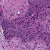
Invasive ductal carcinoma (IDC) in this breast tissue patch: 1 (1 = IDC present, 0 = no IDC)